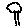
Label: tree